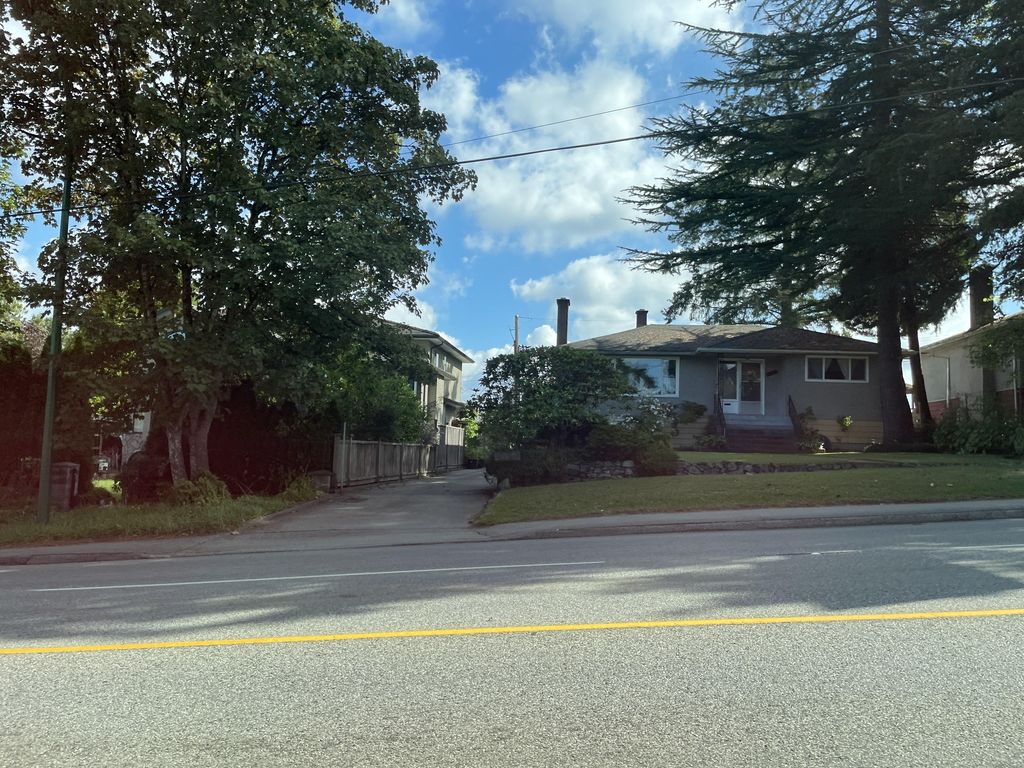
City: vancouver